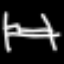
Label: bed